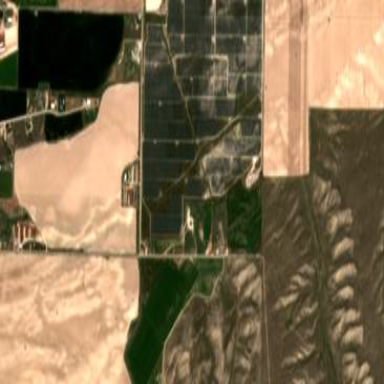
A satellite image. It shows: Solar power plant with photovoltaic technology surrounded by fence.